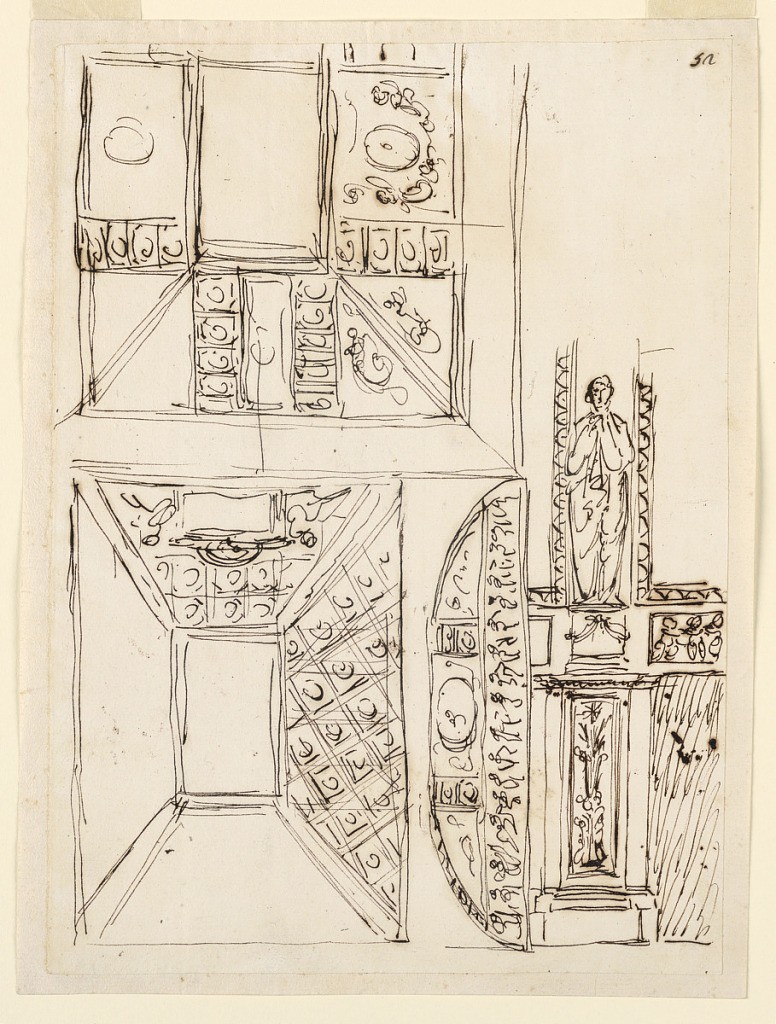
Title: Designs for Ceiling and Wall Decorations
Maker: Giuseppe Barberi, Italian, 1746–1809
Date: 1746–1809
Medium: Pen and brown ink on off-white laid paper, lined
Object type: Drawing
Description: Designs for Ceiling and Wall Decorations.